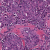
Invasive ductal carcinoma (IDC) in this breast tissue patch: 1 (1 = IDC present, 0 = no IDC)